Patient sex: M
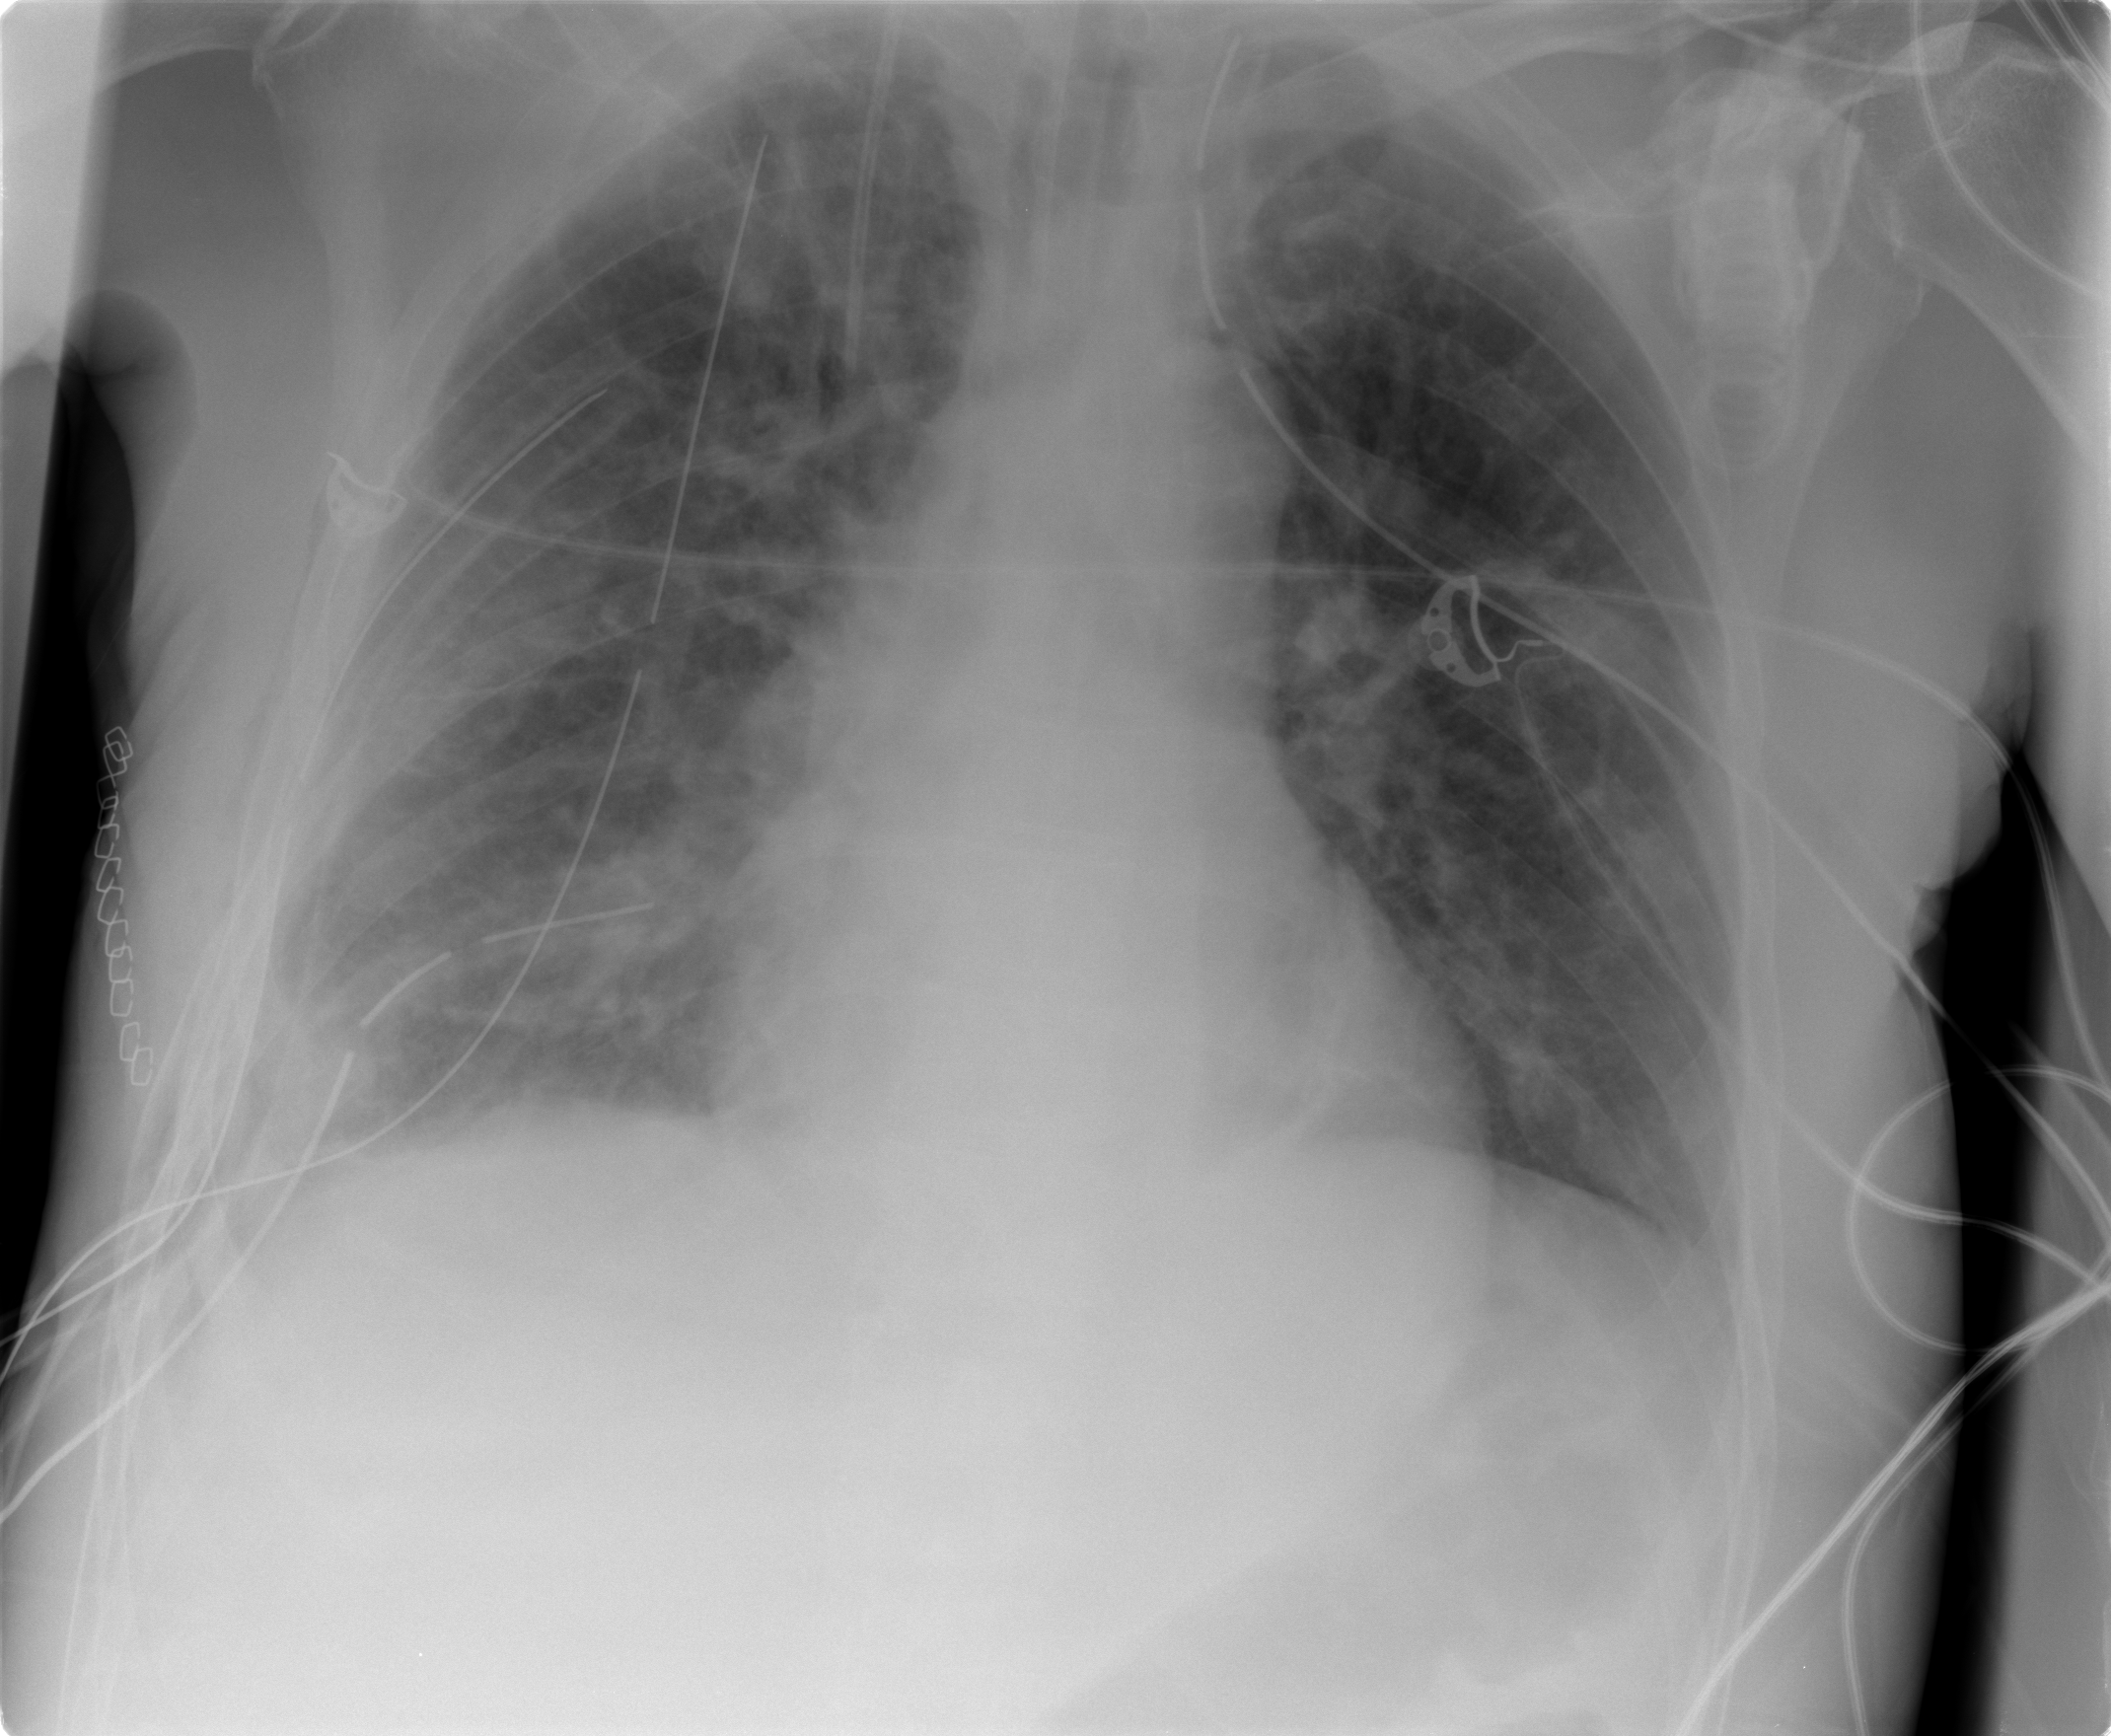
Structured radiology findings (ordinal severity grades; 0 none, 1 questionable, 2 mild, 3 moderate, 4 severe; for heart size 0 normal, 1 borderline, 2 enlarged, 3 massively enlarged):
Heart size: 1
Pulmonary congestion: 2
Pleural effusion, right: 2
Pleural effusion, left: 3
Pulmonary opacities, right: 2
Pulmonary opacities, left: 2
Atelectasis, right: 2
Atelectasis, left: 2